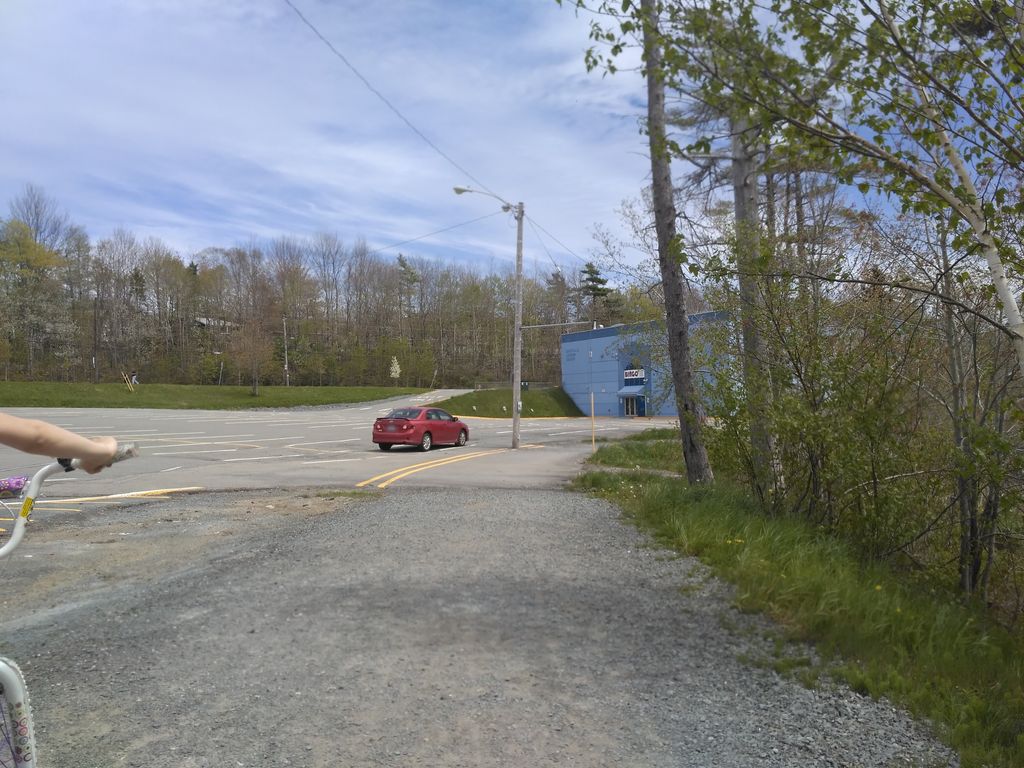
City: halifax